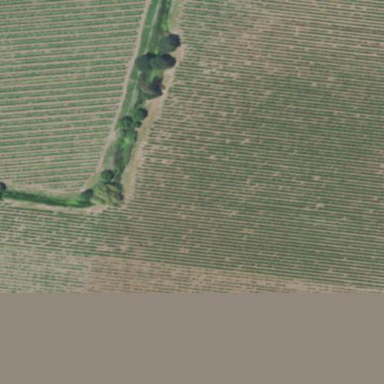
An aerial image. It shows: Vineyard where grapes are grown.